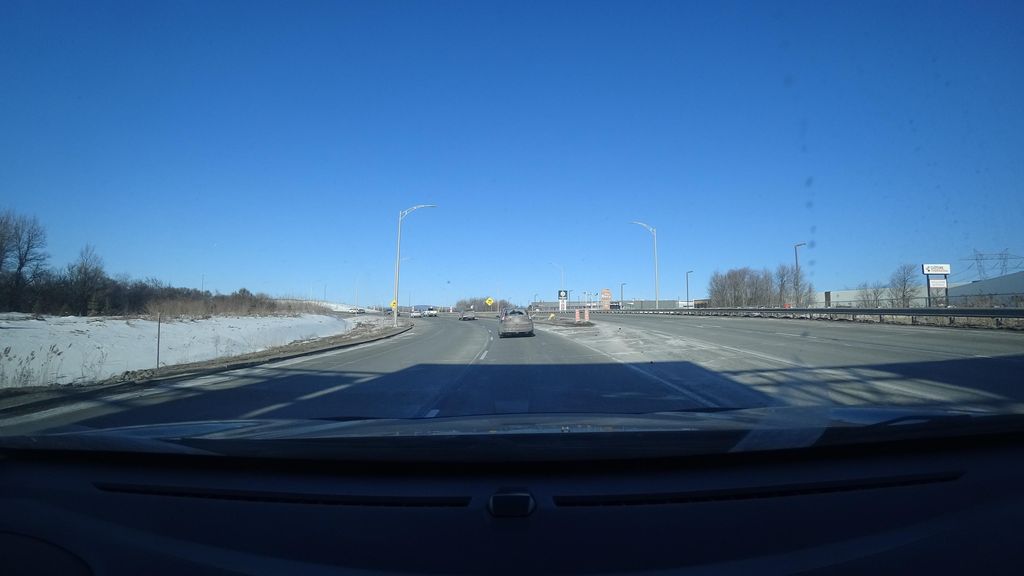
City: quebec_city